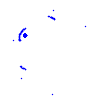
Particle: electron